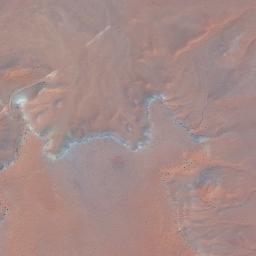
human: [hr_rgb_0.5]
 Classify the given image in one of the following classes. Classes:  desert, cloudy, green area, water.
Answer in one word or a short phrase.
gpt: desert